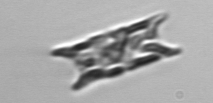
Label: Eucampia